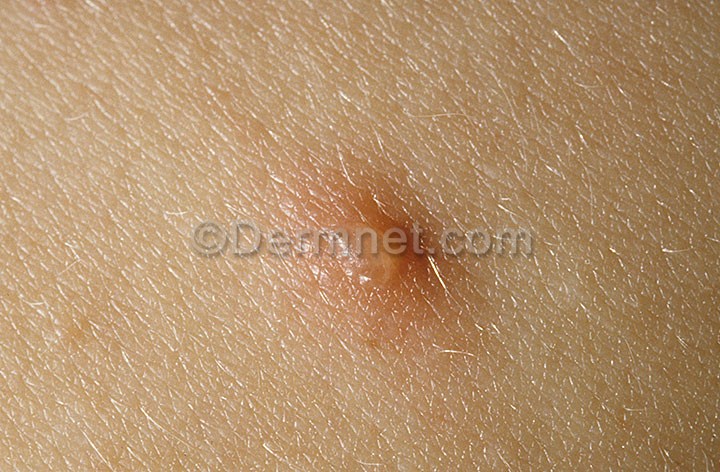
Disease: Warts Molluscum and other Viral Infections